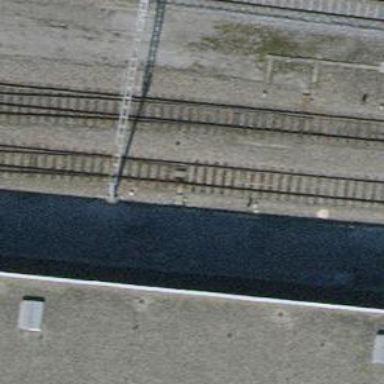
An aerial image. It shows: Railway switch.